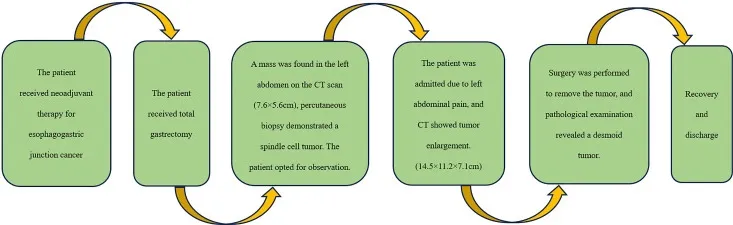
Timeline for Case 1.
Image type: chart (chart)